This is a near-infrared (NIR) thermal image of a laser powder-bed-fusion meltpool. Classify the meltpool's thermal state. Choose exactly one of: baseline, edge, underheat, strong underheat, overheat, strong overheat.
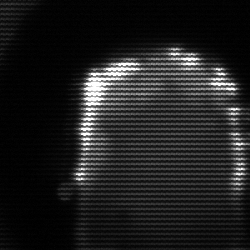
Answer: baseline